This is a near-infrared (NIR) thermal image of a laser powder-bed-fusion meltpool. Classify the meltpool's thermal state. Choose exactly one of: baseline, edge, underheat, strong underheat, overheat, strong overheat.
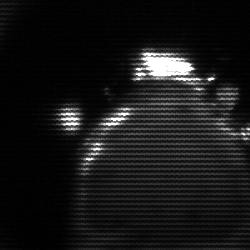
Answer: edge